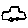
Label: car